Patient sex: M
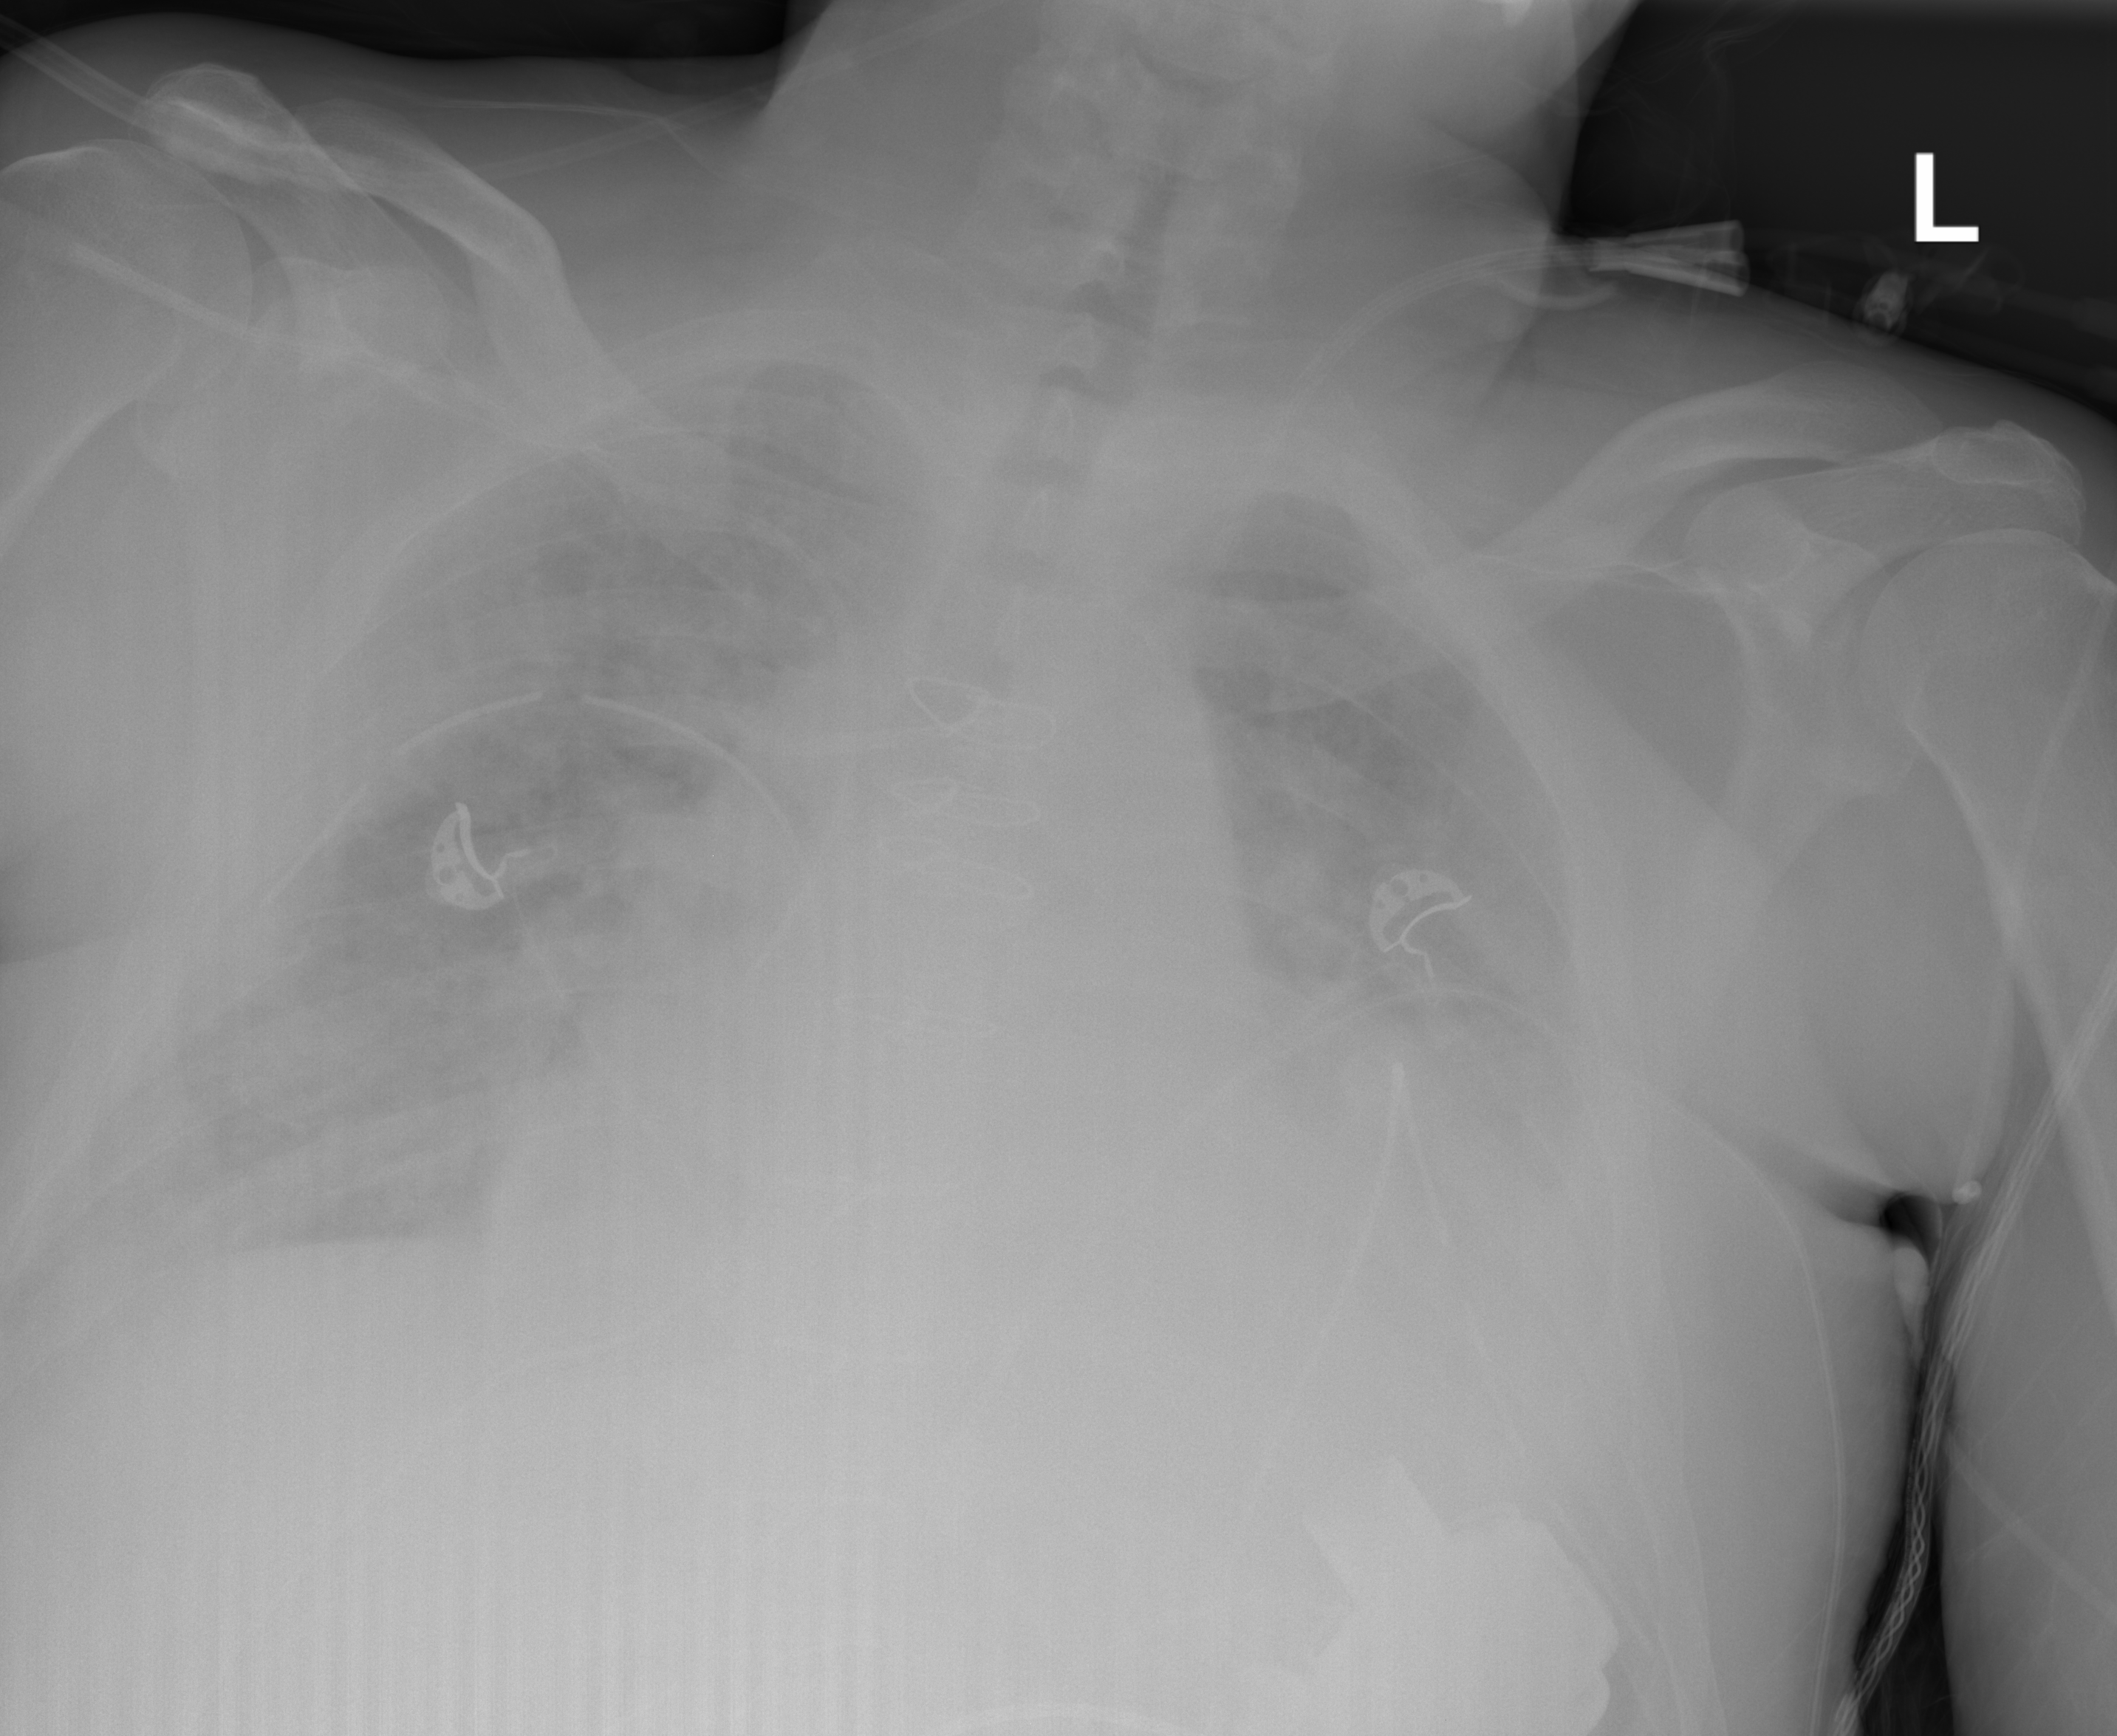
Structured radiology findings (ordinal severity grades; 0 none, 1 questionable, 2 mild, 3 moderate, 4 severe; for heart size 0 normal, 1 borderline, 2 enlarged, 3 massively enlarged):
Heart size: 2
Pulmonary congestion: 3
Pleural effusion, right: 3
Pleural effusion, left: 3
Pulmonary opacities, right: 3
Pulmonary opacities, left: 3
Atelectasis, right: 2
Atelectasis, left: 2